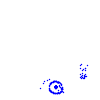
Particle: proton